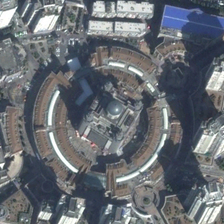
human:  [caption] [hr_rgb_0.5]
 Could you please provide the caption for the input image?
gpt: many buildings are around a center building in a commercial area .

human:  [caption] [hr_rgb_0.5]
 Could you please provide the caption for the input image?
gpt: many buildings are around a center building in a commercial area .

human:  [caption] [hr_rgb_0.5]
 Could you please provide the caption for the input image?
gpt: many buildings are around a center building in a commercial area .

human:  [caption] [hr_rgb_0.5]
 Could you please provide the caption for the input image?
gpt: many buildings are around a center building in a commercial area .

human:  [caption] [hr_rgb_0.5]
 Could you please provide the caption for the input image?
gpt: many buildings are around a center building in a commercial area .